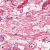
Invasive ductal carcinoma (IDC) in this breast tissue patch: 0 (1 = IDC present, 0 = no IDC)